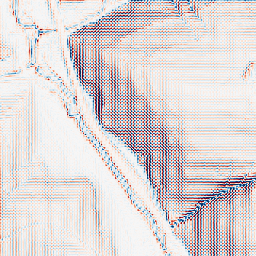
Category: wavelet
Decomposition family: wavelet_dwt
Decomposition parameters: wavelet: haar
level: 2
Upsampling method: sinc_hamming
Upsampling parameters: scale: 2
kernel_size: 4
Upsampling scale: 2